Interaction volume radius: 5 \u00c5
Interaction volume height: 25 \u00c5
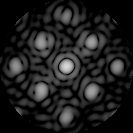
Disorder parameter: 0.2317